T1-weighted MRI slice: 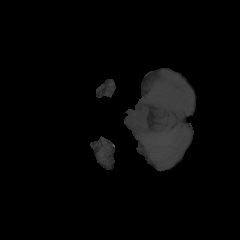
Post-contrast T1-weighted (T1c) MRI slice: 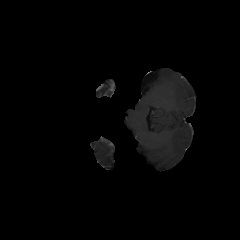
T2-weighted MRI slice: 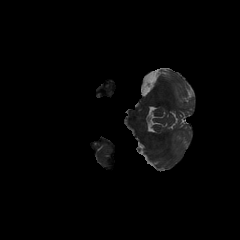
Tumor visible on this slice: no